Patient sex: M
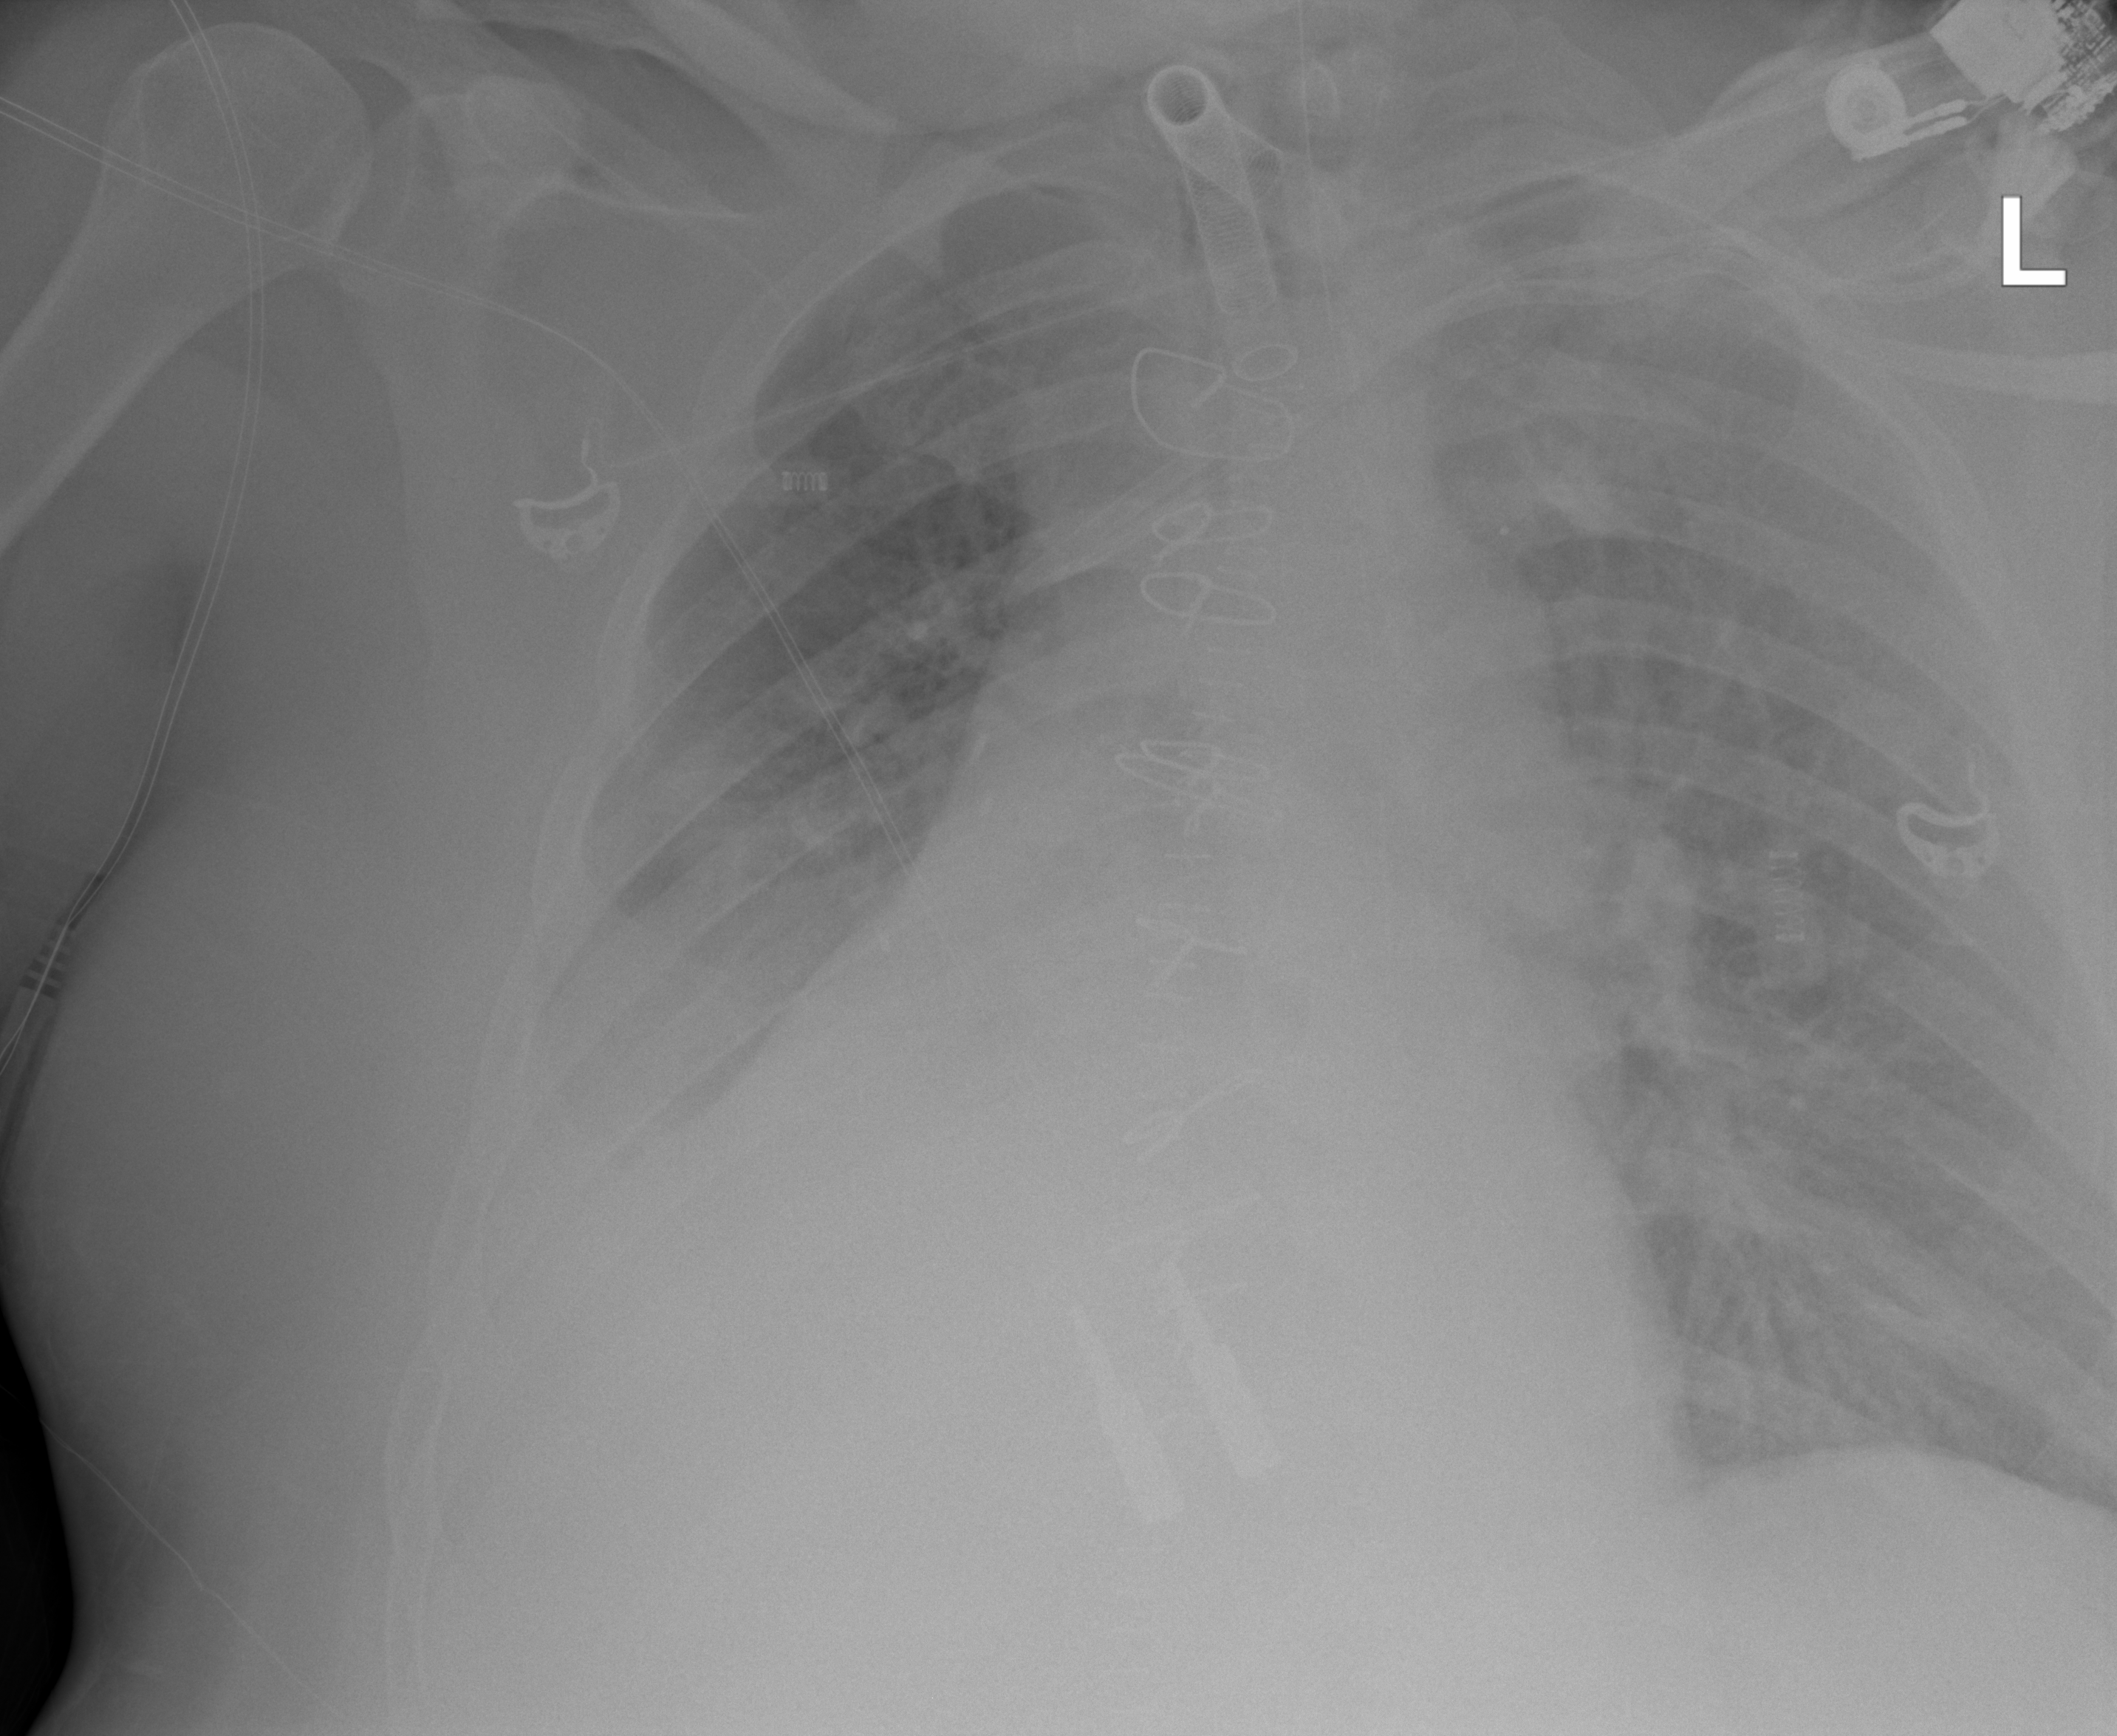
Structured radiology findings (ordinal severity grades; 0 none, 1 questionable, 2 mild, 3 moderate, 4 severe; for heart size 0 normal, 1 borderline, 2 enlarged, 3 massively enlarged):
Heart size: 2
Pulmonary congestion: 2
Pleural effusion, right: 3
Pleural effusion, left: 0
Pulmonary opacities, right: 0
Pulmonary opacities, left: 0
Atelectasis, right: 2
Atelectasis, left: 2